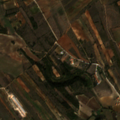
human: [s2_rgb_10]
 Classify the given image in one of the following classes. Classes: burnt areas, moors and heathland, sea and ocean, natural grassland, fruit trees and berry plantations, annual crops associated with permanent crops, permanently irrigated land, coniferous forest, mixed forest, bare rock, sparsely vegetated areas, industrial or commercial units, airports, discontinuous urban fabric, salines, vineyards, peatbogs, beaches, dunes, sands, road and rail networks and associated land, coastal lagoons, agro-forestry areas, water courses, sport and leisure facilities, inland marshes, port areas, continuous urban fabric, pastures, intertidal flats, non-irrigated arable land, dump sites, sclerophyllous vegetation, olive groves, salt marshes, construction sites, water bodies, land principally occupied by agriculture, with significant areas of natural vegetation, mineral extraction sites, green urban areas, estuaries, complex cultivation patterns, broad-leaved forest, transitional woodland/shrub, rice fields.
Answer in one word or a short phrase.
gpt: non-irrigated arable land, vineyards, annual crops associated with permanent crops, land principally occupied by agriculture, with significant areas of natural vegetation